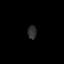
Tissue: lung
Cell type: Epithelial cells
Senescence score: 0.6315
Nuclear area (px): 118
Mean DAPI intensity: 45.229